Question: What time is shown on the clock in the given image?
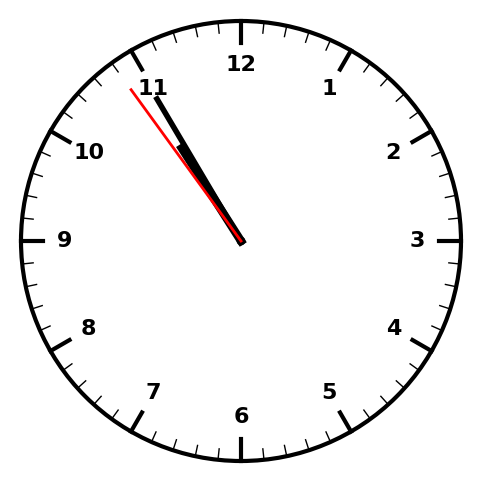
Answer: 10:54:54